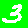
Digit: 3